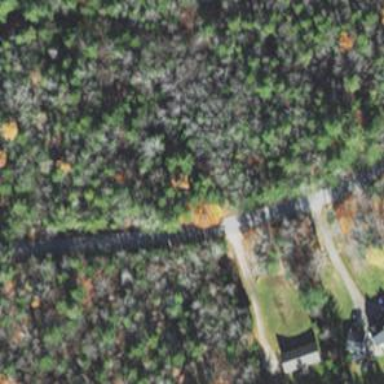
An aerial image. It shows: Unclassified road with asphalt surface.